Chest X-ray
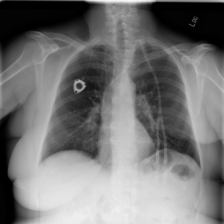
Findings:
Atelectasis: negative
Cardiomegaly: negative
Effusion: negative
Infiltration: negative
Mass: negative
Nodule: negative
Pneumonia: negative
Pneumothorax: negative
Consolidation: negative
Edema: negative
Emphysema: negative
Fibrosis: negative
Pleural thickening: negative
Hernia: negative